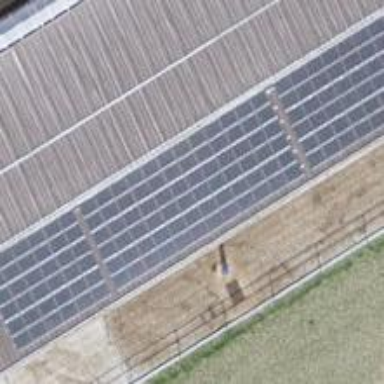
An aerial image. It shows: Solar photovoltaic panel generator.